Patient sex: M
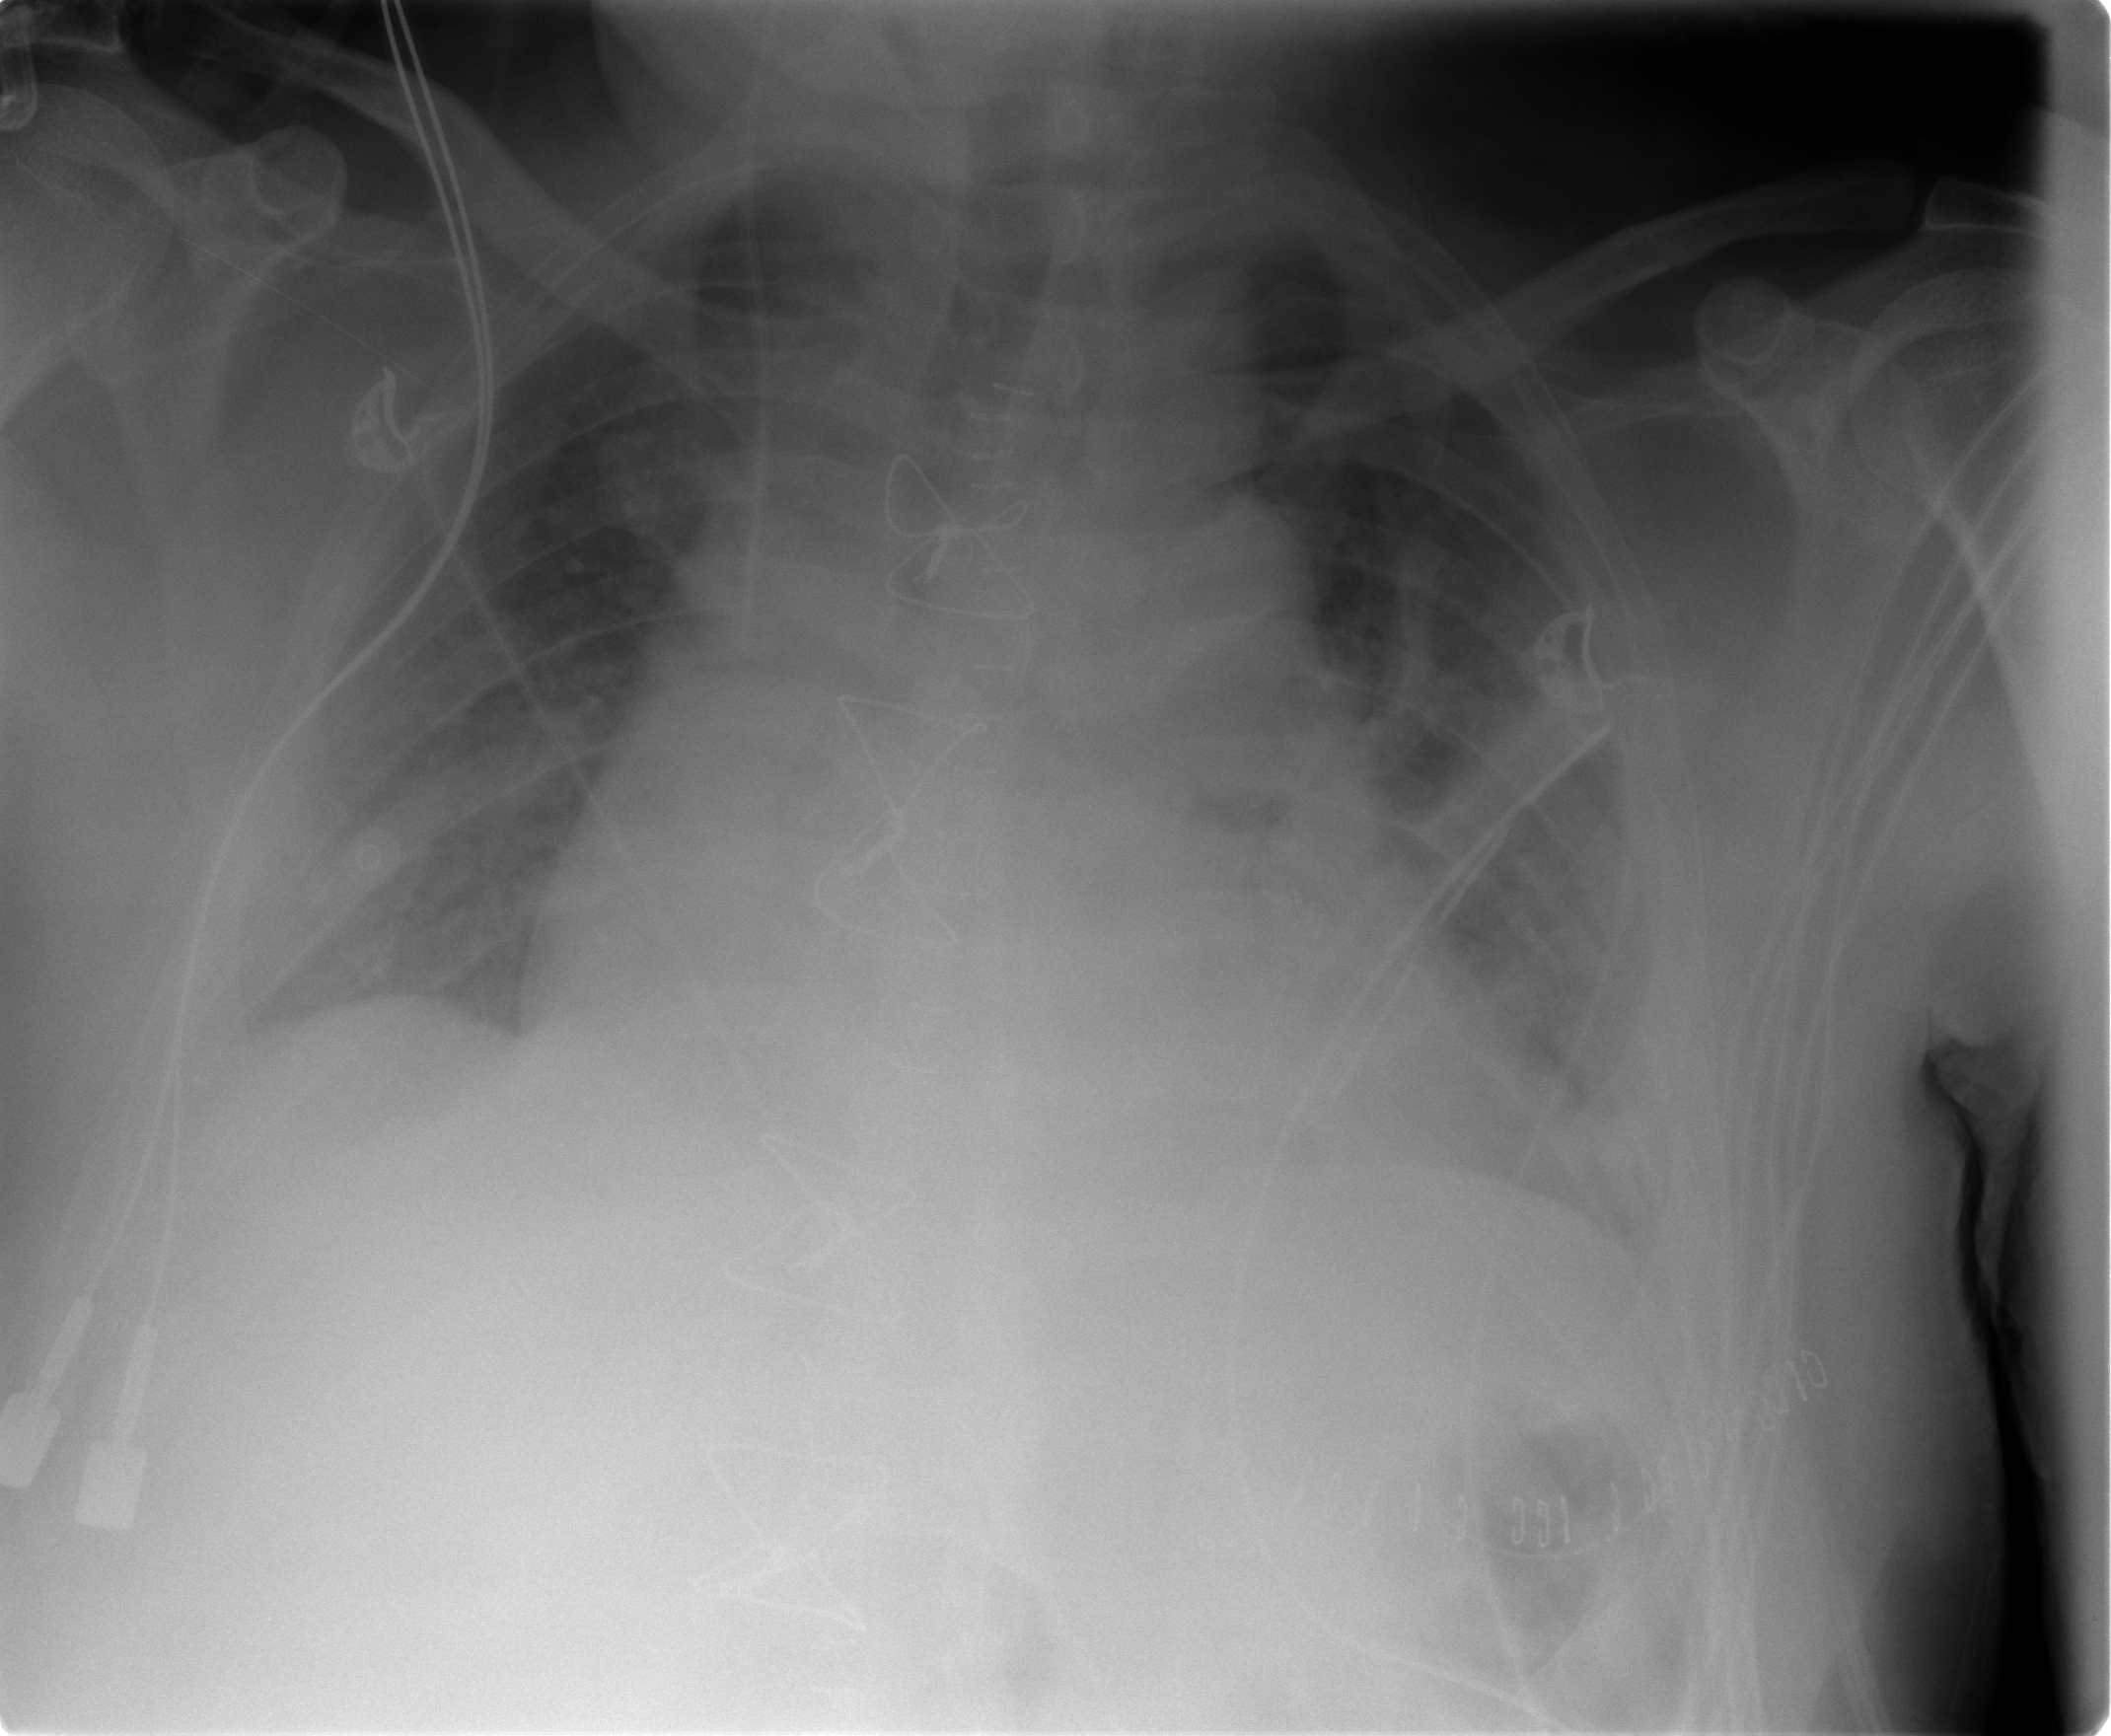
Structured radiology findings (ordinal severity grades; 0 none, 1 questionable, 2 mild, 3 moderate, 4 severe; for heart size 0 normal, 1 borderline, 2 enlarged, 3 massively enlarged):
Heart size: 2
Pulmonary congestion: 2
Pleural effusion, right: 2
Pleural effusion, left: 2
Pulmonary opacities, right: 2
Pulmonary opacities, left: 2
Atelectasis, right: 2
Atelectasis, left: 3